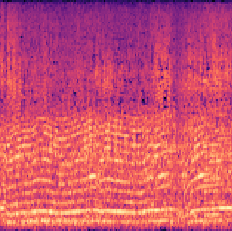
Sound class: Chainsaw